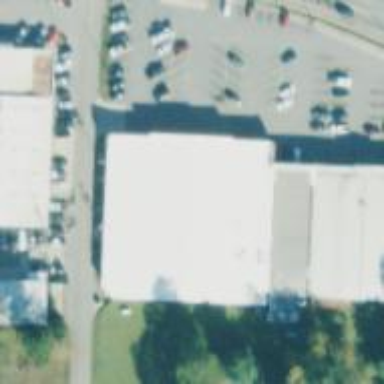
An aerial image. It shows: Supermarket.